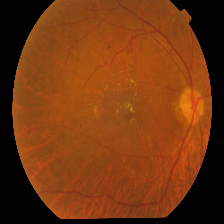
Diabetic retinopathy grade: Proliferative DR